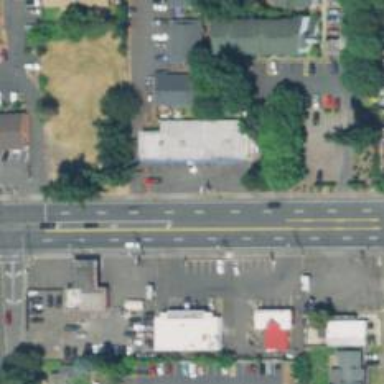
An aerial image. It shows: Convenience shop.